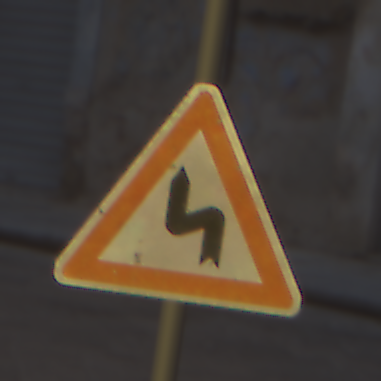
Verkehrszeichen: DoppelkurveZunaechstLinks
Umgebung: Outdoor, Urban
Tageszeit: MorningAfternoon
Wetter: PartlyCloudy
Licht: Natural
Jahreszeit: NotSpecified
Kontrast: LowContrast